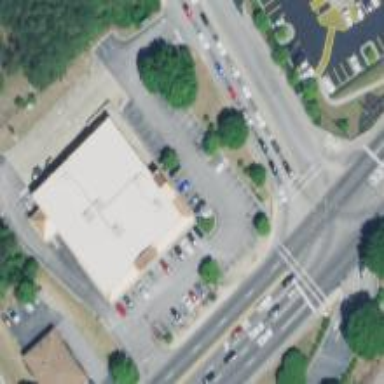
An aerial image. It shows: Variety store located inside building.